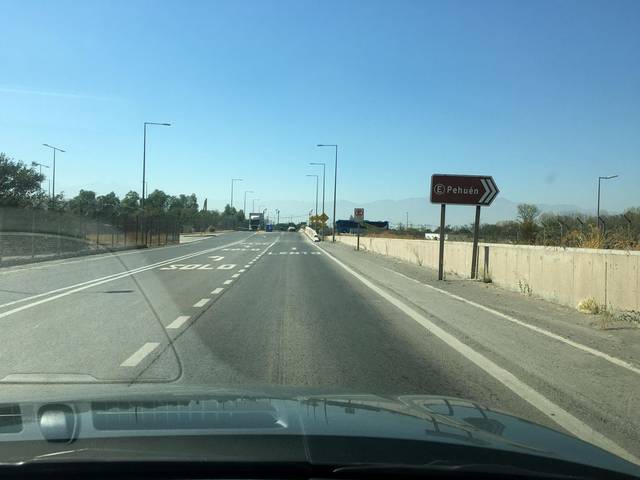
Region: Chile
Coordinates: -33.412, -70.799